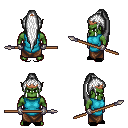
a pixel art fantasy rpg character, male body template, orc, green skin, teal tunic, robe skirt, white extra-long topknot hairstyle, bronze tiara, metal gloves, black slippers, spear, four views (front, back, left, right), 2x2 character sprite sheet, small pixel art, hard edges, no anti-aliasing